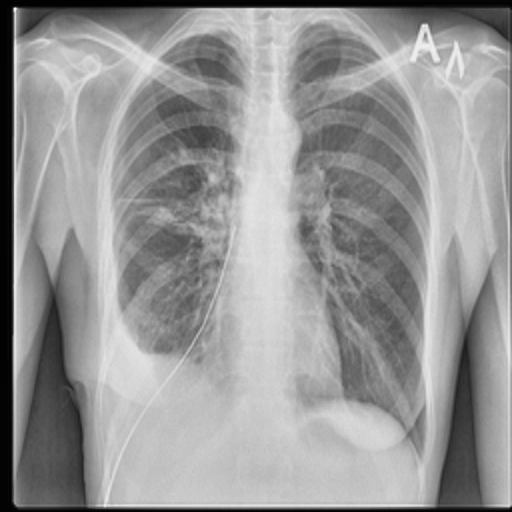
Finding: TUBERCULOSIS